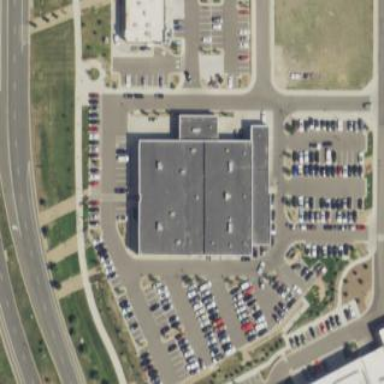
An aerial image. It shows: Building housing car shop.